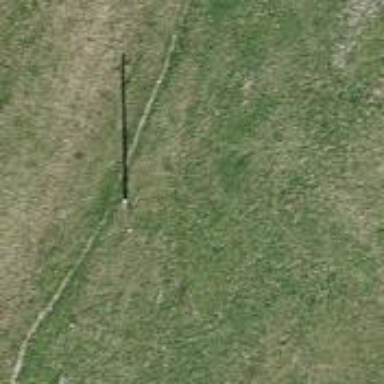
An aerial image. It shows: Power pole.